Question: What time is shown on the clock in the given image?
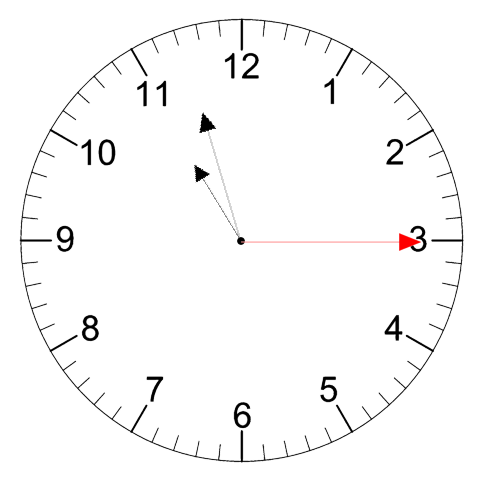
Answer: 10:57:15